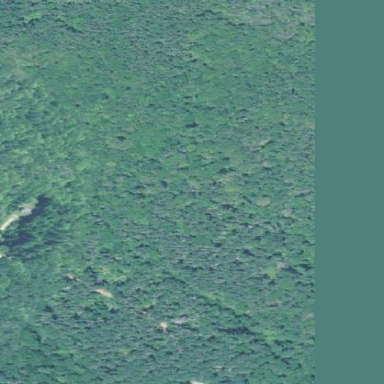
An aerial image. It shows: Forest area.